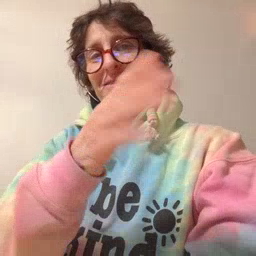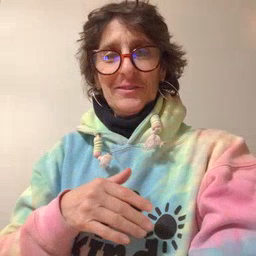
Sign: fish